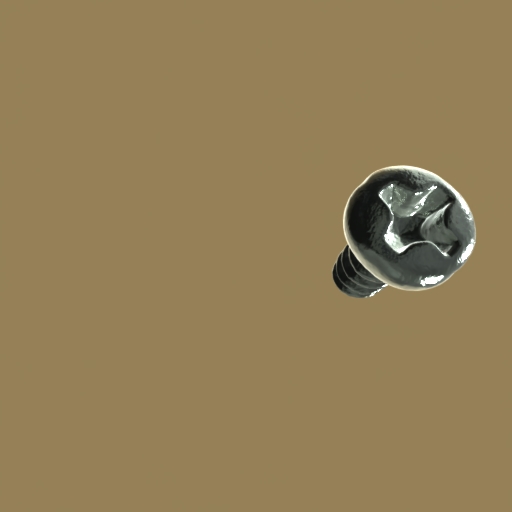
Label: screw